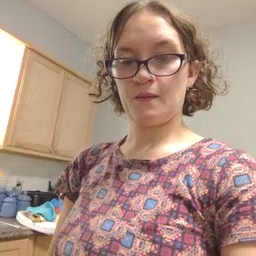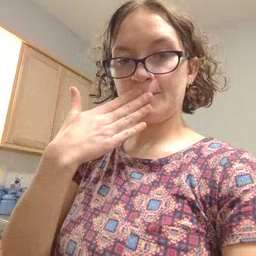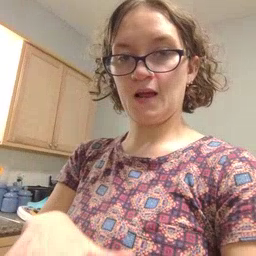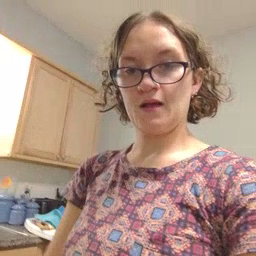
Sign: bad